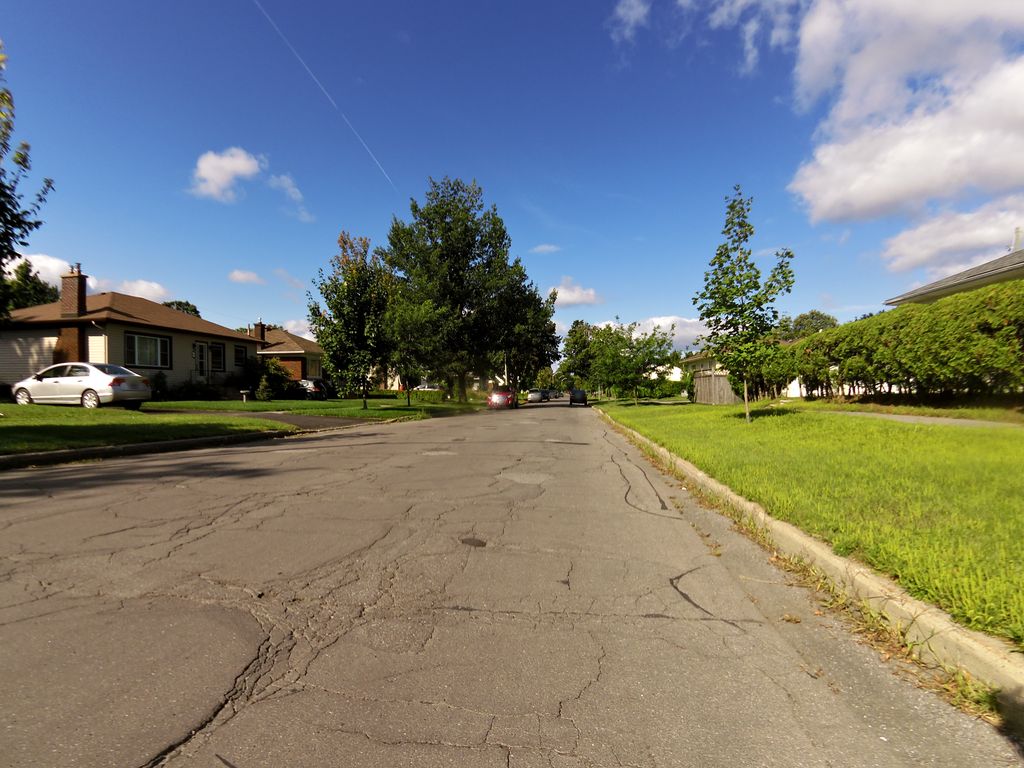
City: ottawa-gatineau